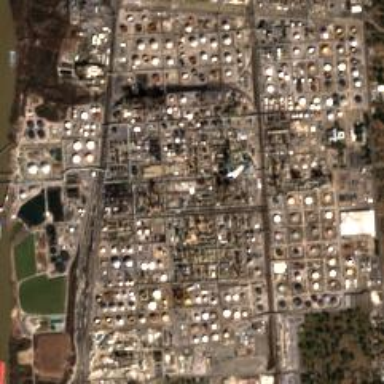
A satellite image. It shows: Industrial area with refinery. The works at this location are man-made.